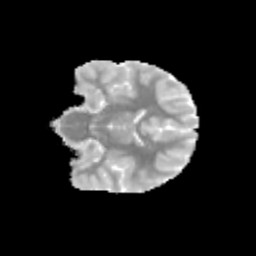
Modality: MD
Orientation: coronal
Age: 13
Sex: female
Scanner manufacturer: siemens
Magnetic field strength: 3 T
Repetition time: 3.8 s
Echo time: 0.07 s